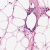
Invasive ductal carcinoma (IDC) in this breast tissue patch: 0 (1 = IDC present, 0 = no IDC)